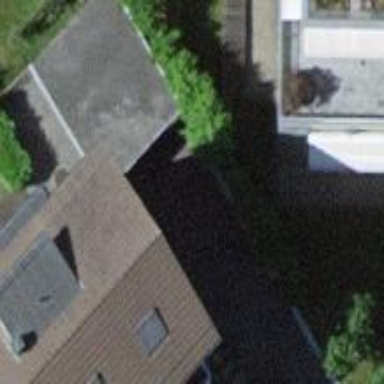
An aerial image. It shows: Group of garages.